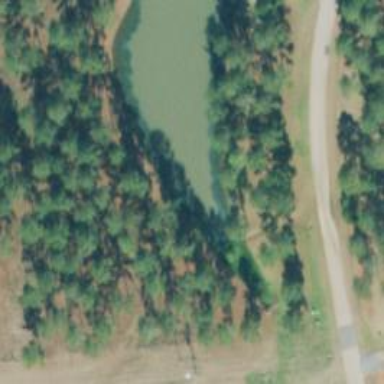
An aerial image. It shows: Serene pond surrounded by nature.